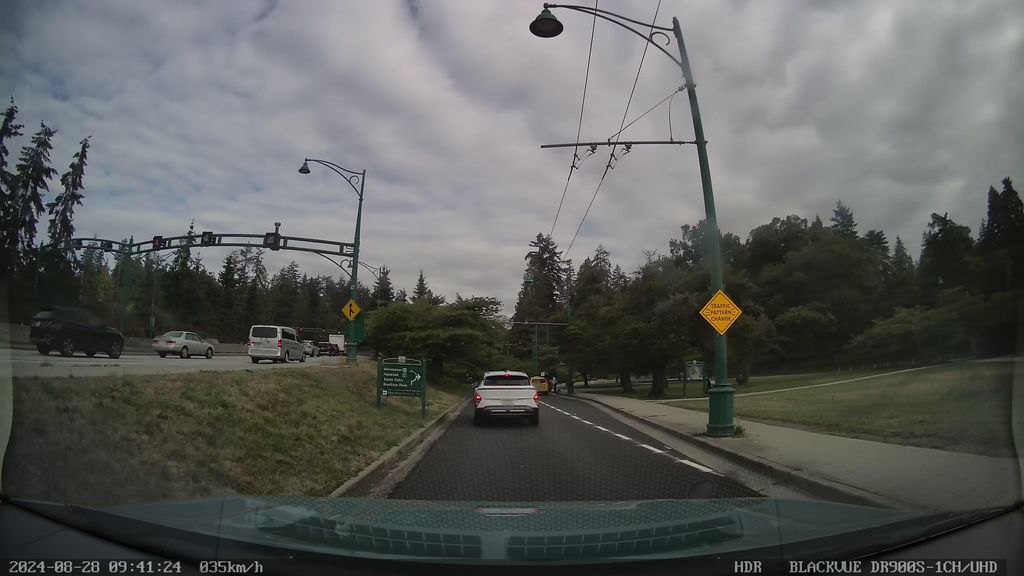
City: vancouver